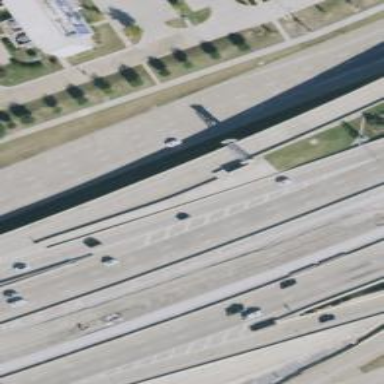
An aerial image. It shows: Toll gantry on the road.